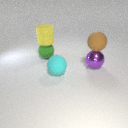
large yellow rubber cylinder above large green rubber sphere